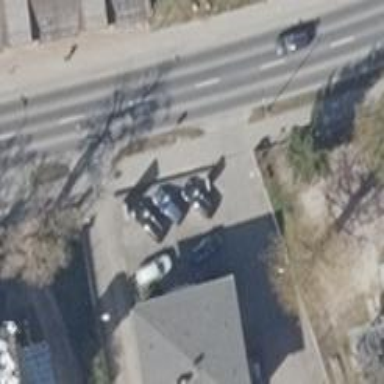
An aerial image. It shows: Shop that sells cars.